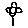
Label: flower